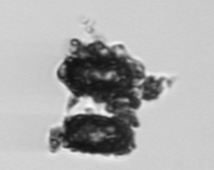
Label: Thalassiosira_TAG_external_detritus